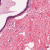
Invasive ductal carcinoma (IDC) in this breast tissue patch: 0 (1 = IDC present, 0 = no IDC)